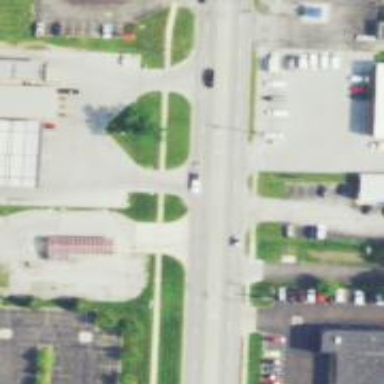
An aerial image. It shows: Asphalt footway with crossing.